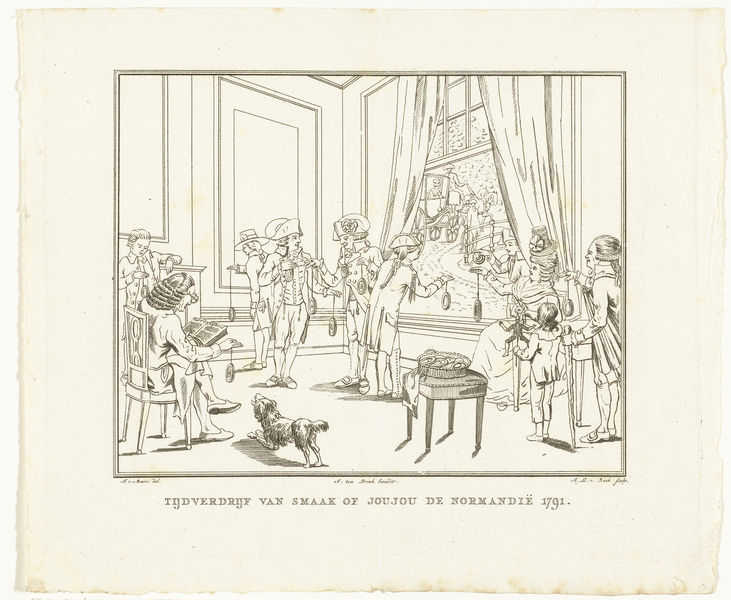
Titel: Interieur met mannen en vrouw die hun tijd verdrijven met jojo's
Künstler: Jan Lucas van der Beek
Standort: Amsterdam
Institution: Rijksmuseum
Schlagwörter: blanc, noir, chien, fenetre, napoleon, roi, hollande, table, louis xiv, belgique, flandre, etiquette